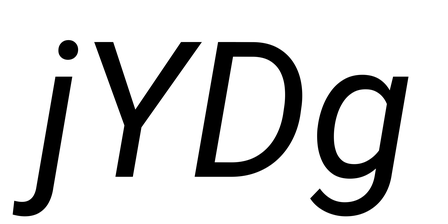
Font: Roboto-Italic_Italic